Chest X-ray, PA view. Patient: 35 years old, sex M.
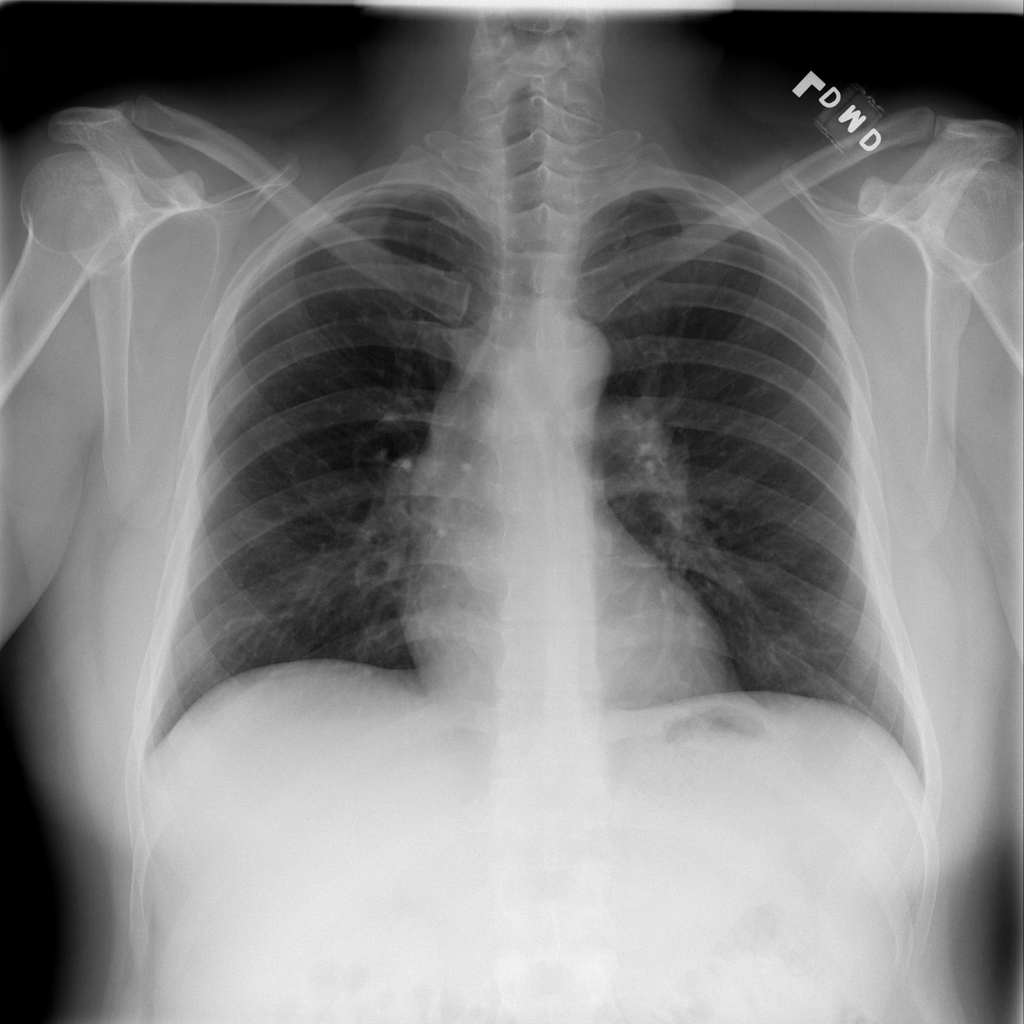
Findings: No Finding